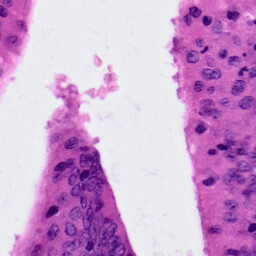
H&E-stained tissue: Colon